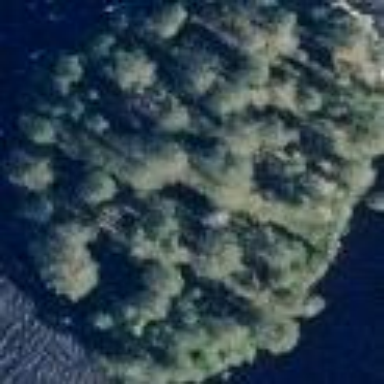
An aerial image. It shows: Island.